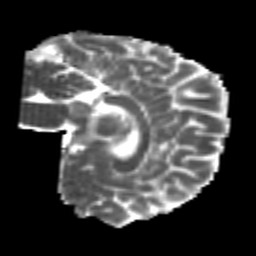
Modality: MD
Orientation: sagittal
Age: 22
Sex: female
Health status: healthy
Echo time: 0.074 s